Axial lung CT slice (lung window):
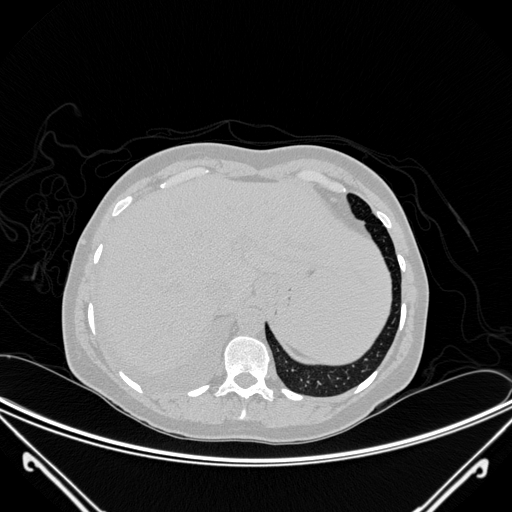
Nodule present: no